Question: How do I change the font colors on the labels? For example, I'd like the labels for A to be white and the labels for B and C to be black. Also, I'd like to make the labels bold.
'''
Vintage <- c(201801,201801,201801,201802,201802,201802,201803,201803,201803)
Grade <- c("A","B","C","A","B","C","A","B","C")
OrigAmt <- c(3.5,0.884,0.606,6.31,2.31,1.12,6.80,1.90,1.05)
freq <- c(70.2,17.7,12.1,64.7,23.7,11.5,69.8,19.5,10.8)
dat <-as.tibble(as.data.frame(cbind(Vintage,Grade,OrigAmt,freq)))
dat$OrigAmt <- as.double(as.character(dat$OrigAmt))
dat$freq <- as.double(as.character(dat$freq))
library(ggplot2)
ggplot(data = dat,
aes(y = freq, x = Vintage, fill = fct_rev(Grade))) +
geom_col() +
geom_text(aes(label = paste0(freq,"%")),
position = position_stack(vjust = 0.5), size = 3) +
scale_y_continuous(labels = dollar_format(suffix = "%", prefix = "")) +
labs(title = "Distribution of Originations by Vintage",
subtitle = "Source: ") +
labs(x = NULL, y = "Percentage") +
theme_bw() +
theme(legend.position = "bottom",
legend.direction = "horizontal",
legend.title = element_blank()) +
guides(fill = guide_legend(reverse = T)) +
scale_fill_manual(values = c("grey", "gray40", "brown")) +
theme(axis.text.x = element_text(angle = 90),
axis.text.x.bottom = element_text(vjust = 0.5))
'''

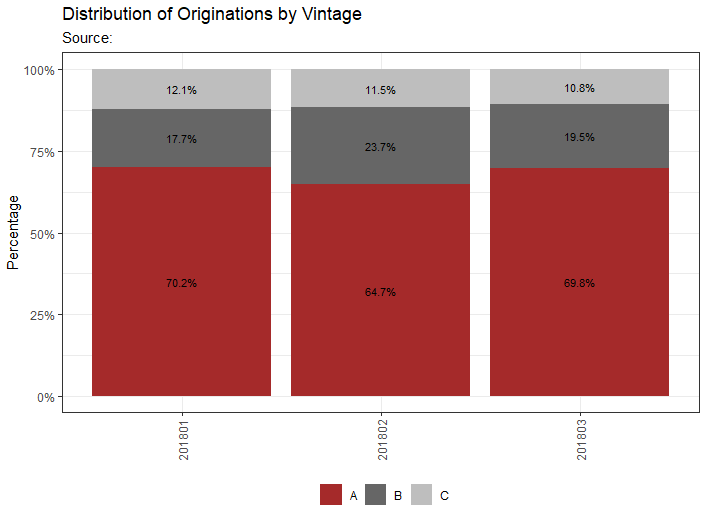
Answer: I think this works.
'''
library(ggplot2)
Vintage <- c(201801,201801,201801,201802,201802,201802,201803,201803,201803)
Grade <- c("A","B","C","A","B","C","A","B","C")
OrigAmt <- c(3.5,0.884,0.606,6.31,2.31,1.12,6.80,1.90,1.05)
freq <- c(70.2,17.7,12.1,64.7,23.7,11.5,69.8,19.5,10.8)
dat <-as.tibble(as.data.frame(cbind(Vintage,Grade,OrigAmt,freq)))
dat$OrigAmt <- as.double(as.character(dat$OrigAmt))
dat$freq <- as.double(as.character(dat$freq))
ggplot(data = dat,
aes(y = freq, x = Vintage, fill = fct_rev(Grade))) +
geom_col() +
geom_text(aes(label = paste0(freq,"%"),
colour = fct_rev(Grade)),
position = position_stack(vjust = 0.5),
size = 3,
show.legend = FALSE,
fontface="bold") +
scale_y_continuous(labels = dollar_format(suffix = "%", prefix = "")) +
labs(title = "Distribution of Originations by Vintage",
subtitle = "Source: ") +
labs(x = NULL, y = "Percentage") +
theme_bw() +
theme(legend.position = "bottom",
legend.direction = "horizontal",
legend.title = element_blank()) +
guides(fill = guide_legend(reverse = T)) +
scale_fill_manual(values = c("grey", "gray40", "black")) +
theme(axis.text.x = element_text(angle = 90),
axis.text.x.bottom = element_text(vjust = 0.5)) +
scale_color_manual(values = c("black", "white", "white"))
'''
<URL>